Question: I came across this article on Nature Methods which provided a very nice heatmap:
<URL>
Different from other heat map is each rectangle is divided by a diagonal line, with 1 part represent the literature data and the other in-house data. I think this is a very nice way to compare the data. However, I do not know how to draw this pic in R. Does anyone have any clue on how to do this?
A small screenshot is provided below:

Below is a demo dataset of a 2*2 grid. I would like the colour of the four rectagles divided by Group.
'''
Para1 Para2 Value Group
A D 0.2 A1
A E 0.4 A1
B D 0.56 A1
B E 0.32 A1
A D 0.7 B1
A E 0.16 B1
B D 0.12 B1
B E 0.71 B1
'''
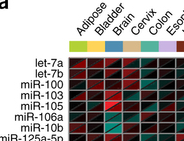
Answer: I don't see anything elegant in 'heatmap' or 'lattice::levelplot'. Maybe someone knows how in 'ggplot'.
Here is a brute force proof-of-concept:
'''
d=data.frame(p1=rep(LETTERS[1:2],times=2,each=2),
p2=rep(LETTERS[4:5],times=4),
value=c(.2,.4,.56,.32,.7,.16,.12,.71),
group=rep(c("A1","B1"),each=4))
x=as.numeric(d$p1)
y=as.numeric(d$p2)
plot(1,xlim=c(1,length(unique(x))+1),ylim=c(1,length(unique(y))+1),
type="n",bty="n",xaxt="n",yaxt="n",xlab="",ylab="")
for(i in 1:nrow(d)) {
if(d$group[i]=="A1") polygon(x[i]+c(0,1,1),y[i]+c(0,0,1),col=gray(d$value[i]))
if(d$group[i]=="B1") polygon(x[i]+c(0,1,0),y[i]+c(0,1,1),col=gray(d$value[i]))
}
axis(1,at=sort(unique(x))+.5,labels=levels(d$p1),lty=0)
axis(2,at=sort(unique(y))+.5,labels=levels(d$p2),lty=0)
'''
You'd probably want to add a color scale, and use something more colorful than my mapping of 'value' to shades of 'gray' (lower values are darker).